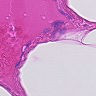
Metastatic tissue present: no